Interaction volume radius: 5 \u00c5
Interaction volume height: 20 \u00c5
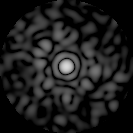
Disorder parameter: 0.859